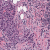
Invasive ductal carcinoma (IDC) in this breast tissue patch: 1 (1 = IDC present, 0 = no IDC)